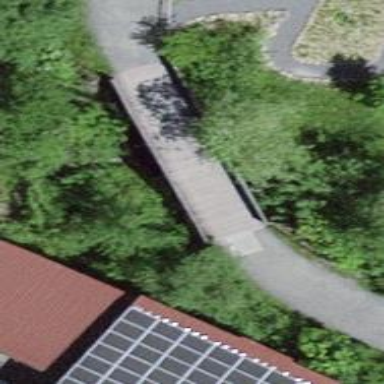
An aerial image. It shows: Footway bridge with fine gravel surface.